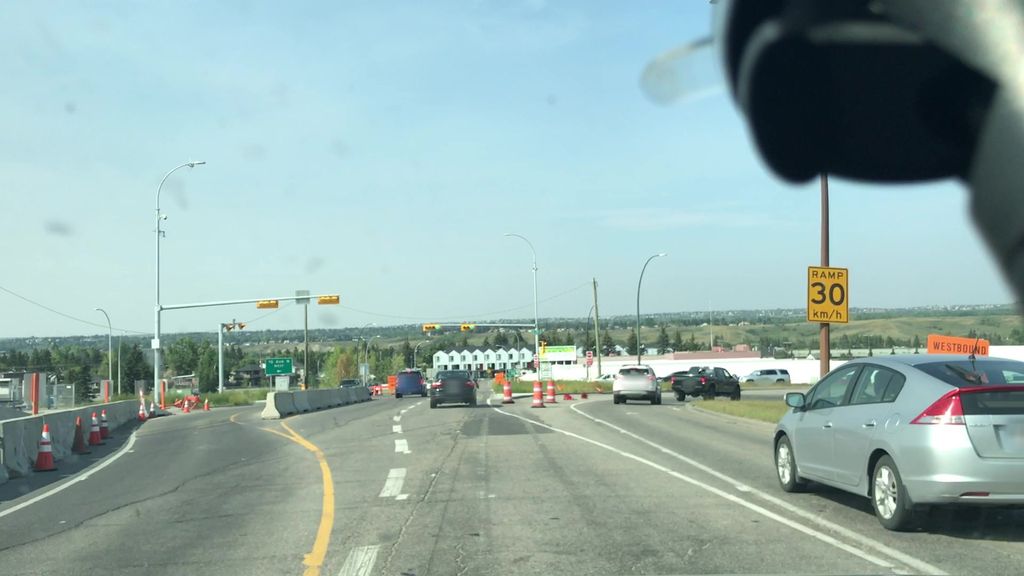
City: calgary